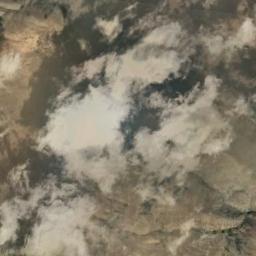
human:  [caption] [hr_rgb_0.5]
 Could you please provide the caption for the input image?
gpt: The stratocumulus are located above the wasteland and the shadow of the clouds is on the wasteland .

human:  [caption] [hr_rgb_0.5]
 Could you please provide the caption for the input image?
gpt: The white cloud is above bare land .

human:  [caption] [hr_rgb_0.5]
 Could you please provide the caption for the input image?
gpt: White clouds on khaki ground .

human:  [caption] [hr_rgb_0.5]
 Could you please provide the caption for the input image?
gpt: A white cloud floats above the forest and river .

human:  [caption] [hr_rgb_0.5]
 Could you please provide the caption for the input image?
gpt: There are some pieces of clouds over a lake .